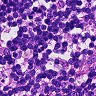
Metastatic tissue present: no